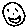
Label: smiley face